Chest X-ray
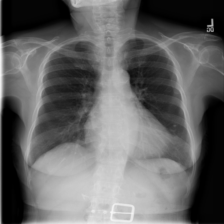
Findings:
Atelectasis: negative
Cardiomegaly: negative
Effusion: negative
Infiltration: negative
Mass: negative
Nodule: negative
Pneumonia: negative
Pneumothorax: negative
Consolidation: negative
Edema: negative
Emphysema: negative
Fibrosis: negative
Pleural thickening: negative
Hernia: negative